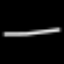
Label: line